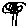
Label: tree